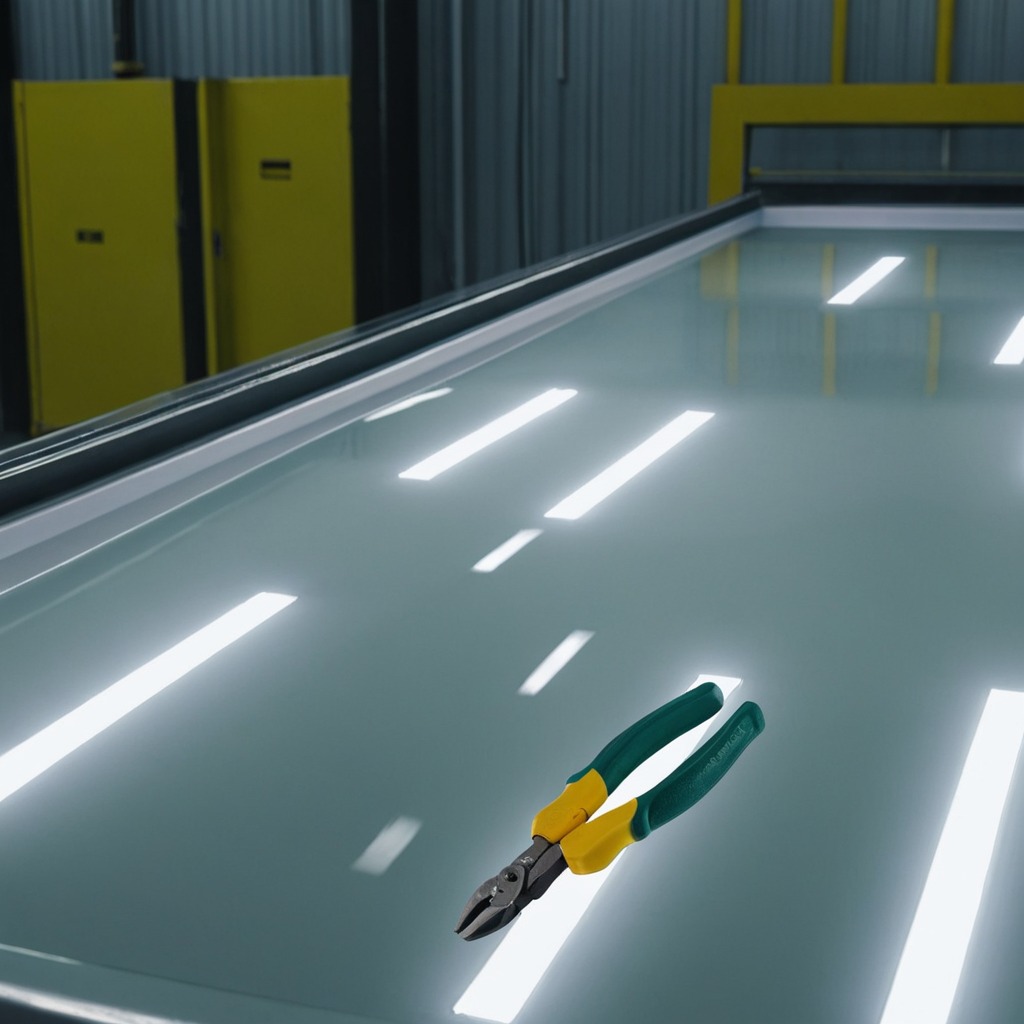
A plier is lying on a high-gloss table in a ship maintenance bay industrial lighting.